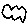
Label: cloud